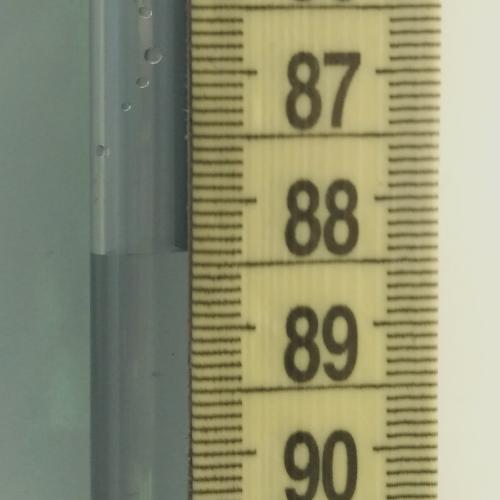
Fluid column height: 88.4 cm